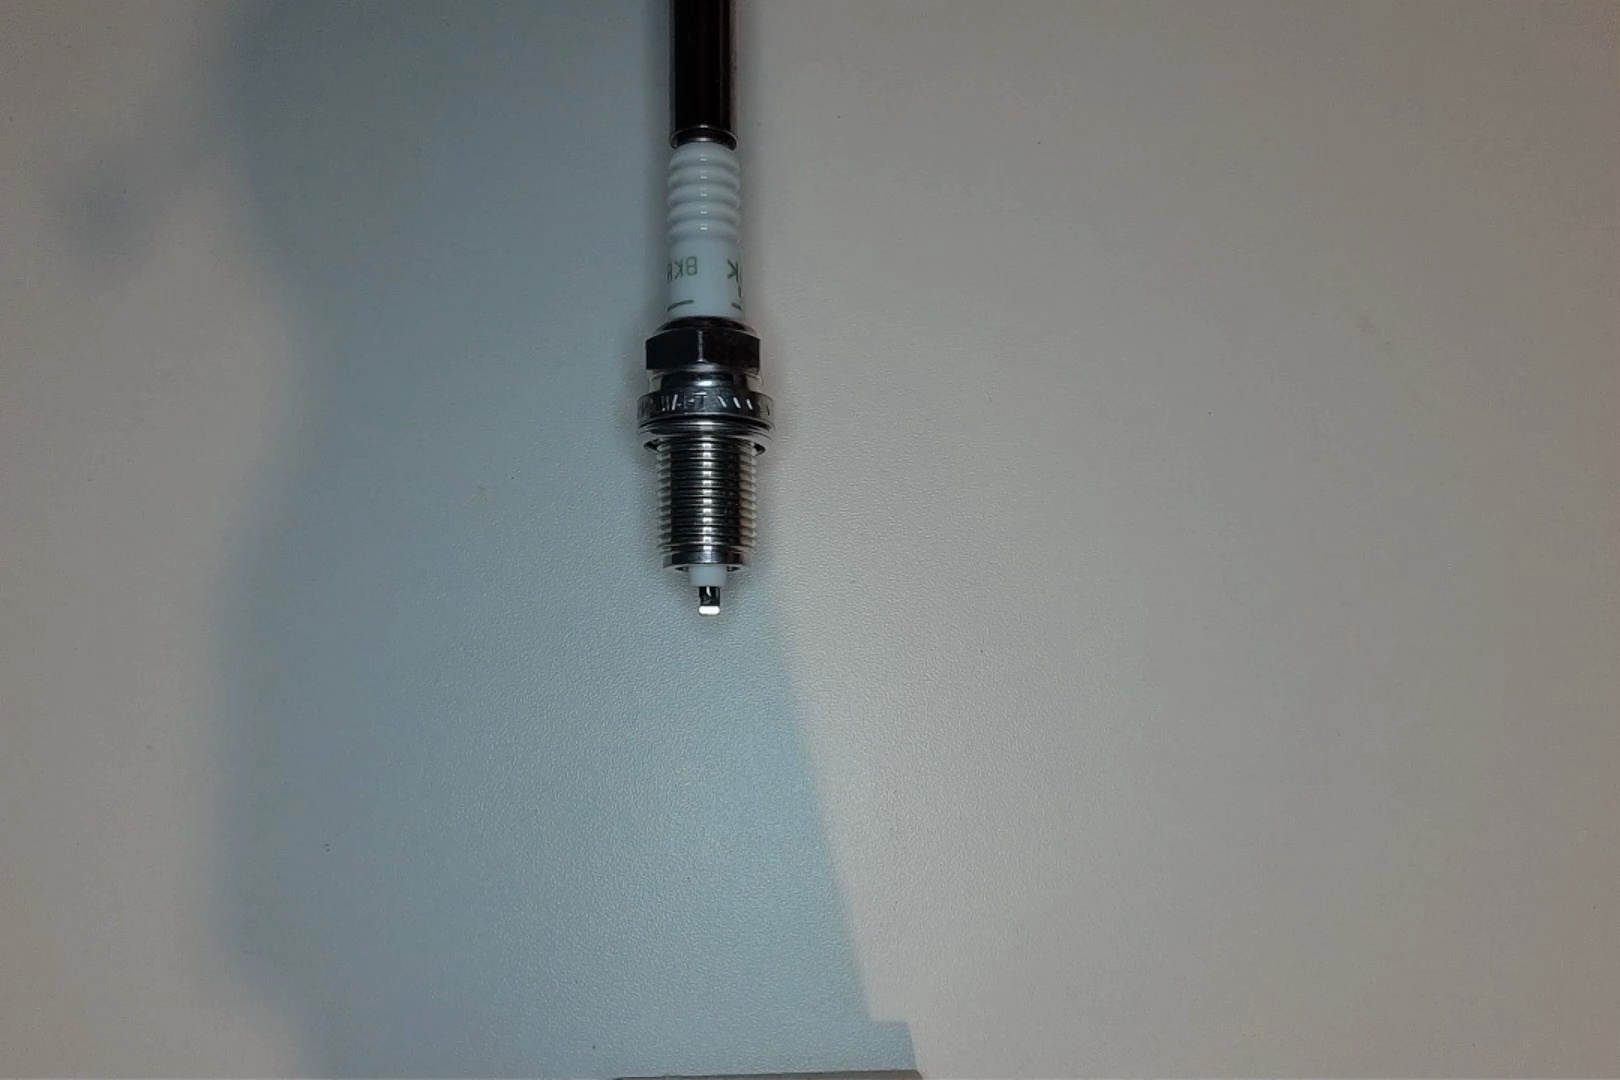
Label: normal